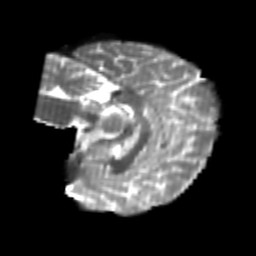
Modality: T2w
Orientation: sagittal
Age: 21
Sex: female
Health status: healthy
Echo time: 0.074 s